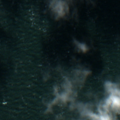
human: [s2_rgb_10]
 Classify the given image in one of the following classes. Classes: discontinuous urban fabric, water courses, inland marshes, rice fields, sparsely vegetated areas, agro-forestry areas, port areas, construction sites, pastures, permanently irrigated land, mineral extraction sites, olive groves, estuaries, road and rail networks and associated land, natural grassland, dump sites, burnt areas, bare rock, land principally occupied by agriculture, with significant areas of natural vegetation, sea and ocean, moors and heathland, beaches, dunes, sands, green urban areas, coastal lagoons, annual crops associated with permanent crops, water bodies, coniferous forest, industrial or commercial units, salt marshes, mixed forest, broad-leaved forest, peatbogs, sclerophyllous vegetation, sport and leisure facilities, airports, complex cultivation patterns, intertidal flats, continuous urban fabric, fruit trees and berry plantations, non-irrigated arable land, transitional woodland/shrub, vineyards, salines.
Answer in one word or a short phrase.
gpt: sea and ocean